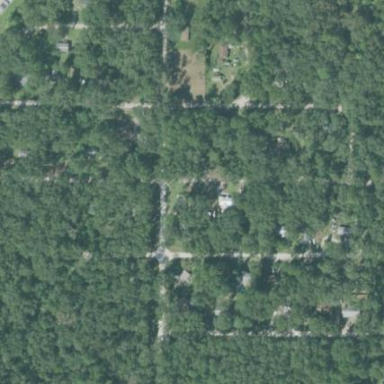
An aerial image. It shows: Residential area composed of single-family homes.